Interaction volume radius: 5 \u00c5
Interaction volume height: 25 \u00c5
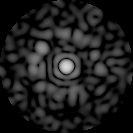
Disorder parameter: 0.8261